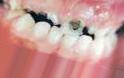
Condition: Caries